Field crop: maize
Growth stage: 2
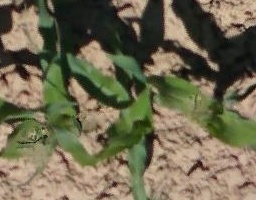
Species: maize